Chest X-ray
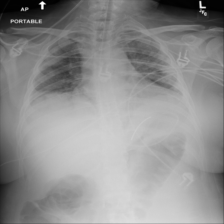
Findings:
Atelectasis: negative
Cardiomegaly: negative
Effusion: negative
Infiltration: negative
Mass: negative
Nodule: negative
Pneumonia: negative
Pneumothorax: negative
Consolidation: negative
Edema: negative
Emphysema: negative
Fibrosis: negative
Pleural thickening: negative
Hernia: negative